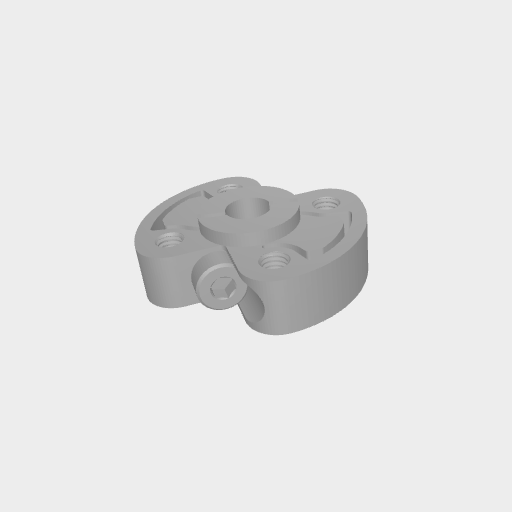
Part: SonicHub14ID